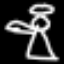
Label: angel